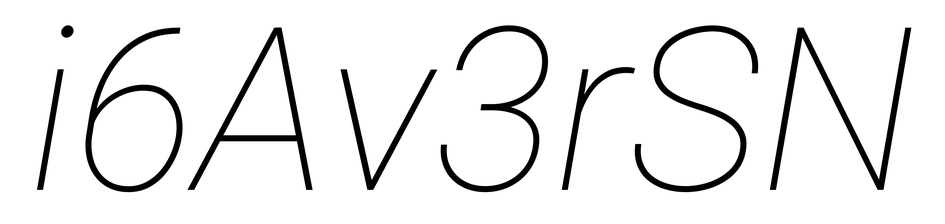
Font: Roboto-Italic_Thin_Italic